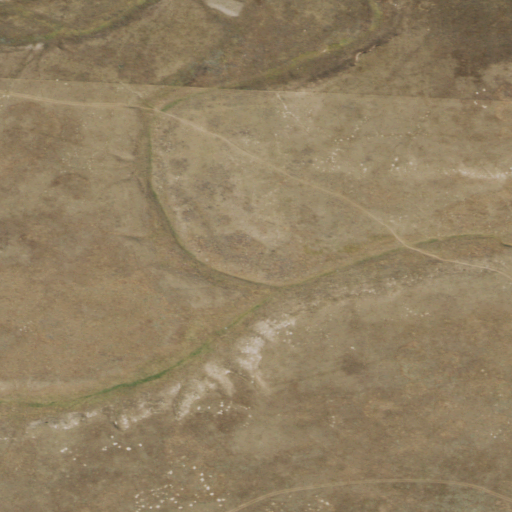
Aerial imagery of valley in Wyoming named Page Flat Draw containing only grassland